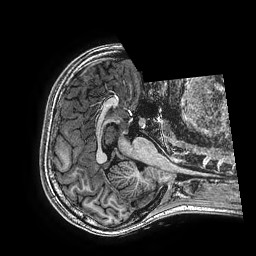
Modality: T1w
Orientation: axial
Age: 16
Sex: female
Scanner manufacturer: ge
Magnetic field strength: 3 T
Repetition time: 0.00766 s
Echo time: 0.003476 s